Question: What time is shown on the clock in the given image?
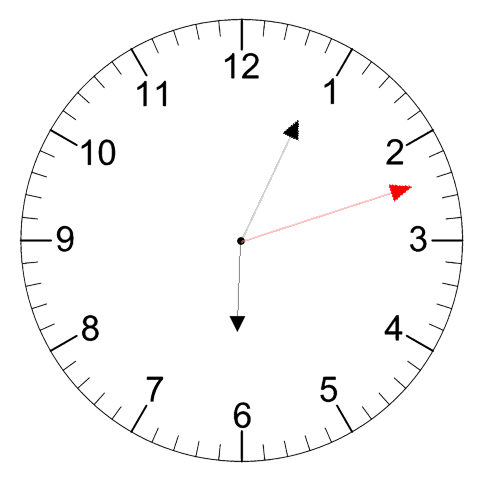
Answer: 06:04:12